Question: I have a problem, I changed stuff in my Main Storyboard, saved it, and then xCode crashed and the Main Storyboard wasn't found by xCode after i restarted. I solved that by deleting the references of my storyboard and added the file back.
My Localization files aren't used by my app, the localization files of my Storyboard and my Strings.

I have tried several things, but still doesn't seem to work. Need some guidance on how to make this work again.
Thanks. Regards.
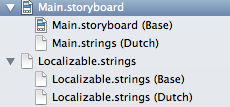
Answer: Do these steps:
1. check target membership (View - Utilities - Show Utilities)
2. look inside translated files
3. clean the project
4. Delete app from simulator or device
Normally all of that should work. If not try disable the location file, but don't remove it. Then add it again.